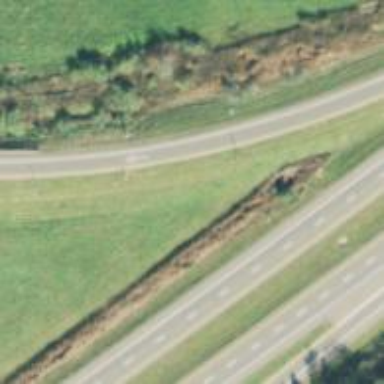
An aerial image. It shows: Trunk link highway.